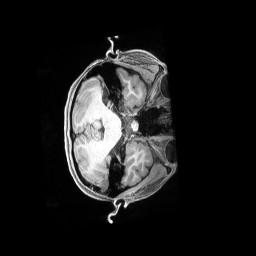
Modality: T1w
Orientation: axial
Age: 20
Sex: female
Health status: healthy
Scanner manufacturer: siemens
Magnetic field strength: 3 T
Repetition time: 2.4 s
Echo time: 0.00228 s